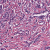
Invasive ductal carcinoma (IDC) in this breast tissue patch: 1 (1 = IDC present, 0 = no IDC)